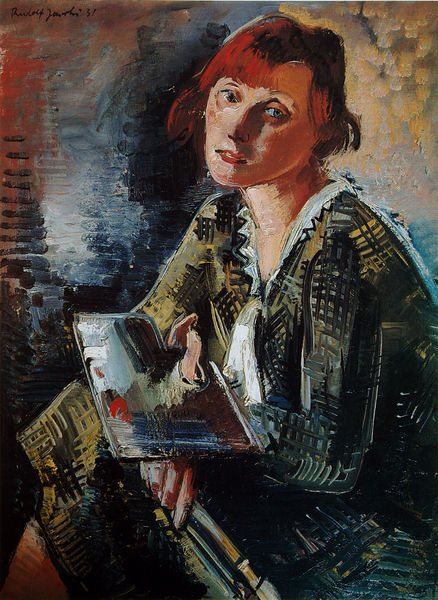
Titel: Bildnis der Malerin Annot mit Palette
Künstler: Rudolf Jacobi
Institution: Privatbesitz
Schlagwörter: blau, gemälde, hand, haut, kopf, schatten, weiß, aquarell, gelb, grün, mädchen, ocker, sitzen, braun, bunt, daumen, finger, frau, frisur, haar, kariert, kleid, licht, mund, nase, profil, schwarz, türkis, blick, dame, rot, schal, beige, expressionismus, schleife, wand, arm, augen, gesicht, inkarnat, kleidung, kragen, mensch, tot, bild, bildnis, hals, hände, portrait, porträt, öl, gitter, pastos, gold, haare, halbfigur, kostüm, mantel, pose, realismus, sitzend, spitzen, lippen, ohren, pony, bein, wangen, farben, modern, farbe, linien, ausdruck, ölgemälde, duktus, sitzende, pupillen, atelier, malerin, melancholisch, staffelei, junge frau, rüschen, wange, knie, kniestück, selbstporträt, neue sachlichkeit, lider, striche, kelid, rothaarig, karos, krank, kreuz, schraffur, künstler, strich, selbstbildnis, kittel, leinwand, posieren, künstlerin, malen, palette, pinsel, pinselstrich, selbstportrait, zähne, rote haare, halbprofil, gefleckt, rothaarige, raster, v ausschnitt, spätimpressionismus, gitternetz, farbpalette, eindringlich, beinb, doof, forschend, gesichtsausdeuck, innehaltend, junkie, karostaffelei, kreuzschraffur, querlinien, selbstbildniss, pindel